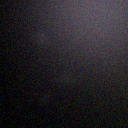
Screen state: off